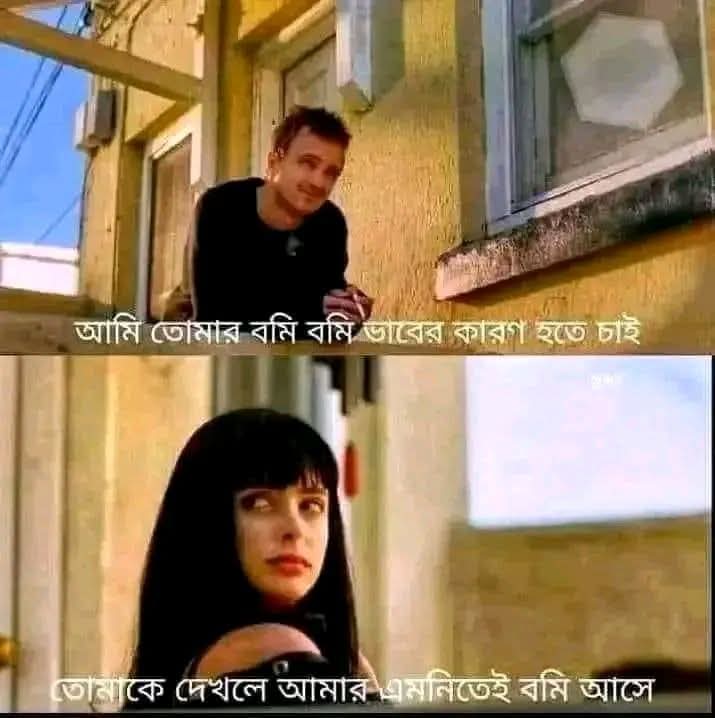
Text: আমি তোমার বমি বমি ভাবের কারণ হতে চাই
তোমাকে দেখলে আমার এমনিতেই বমি আসে
Label: Non Hate